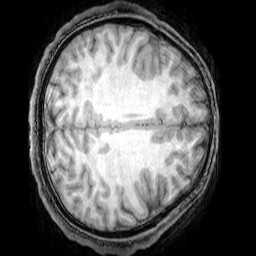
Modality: T1w
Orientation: axial
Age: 19
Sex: male
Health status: healthy
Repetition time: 0.081 s
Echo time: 0.037 s